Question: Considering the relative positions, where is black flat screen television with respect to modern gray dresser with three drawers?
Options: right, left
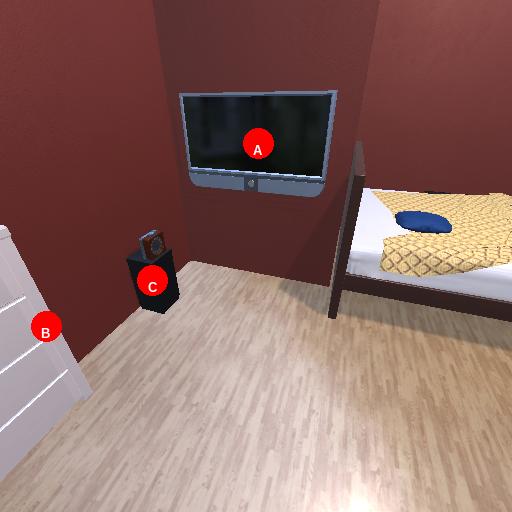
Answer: right